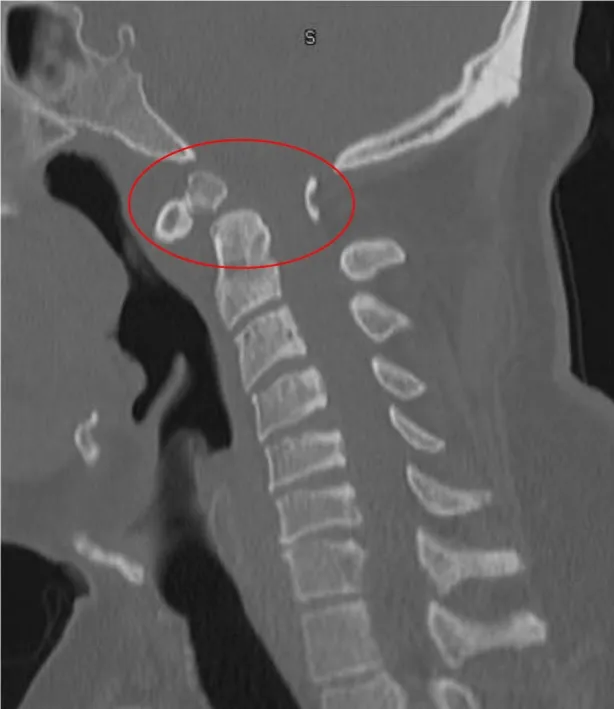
Corticated bony fragment in relation to the hypoplastic dens of C2 vertebra, suggesting os odontoideum with a narrowed spinal canal at the same level (red circle).
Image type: radiology (ct)